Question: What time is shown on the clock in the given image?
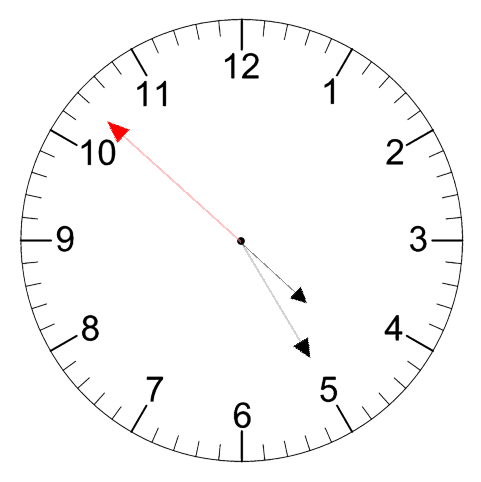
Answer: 04:24:52